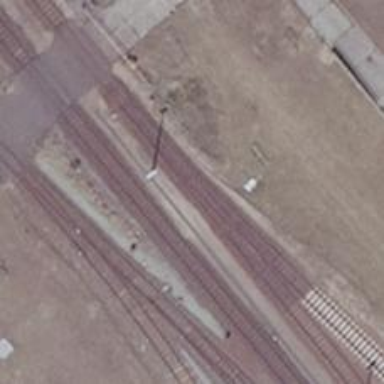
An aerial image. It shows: Railway switch.